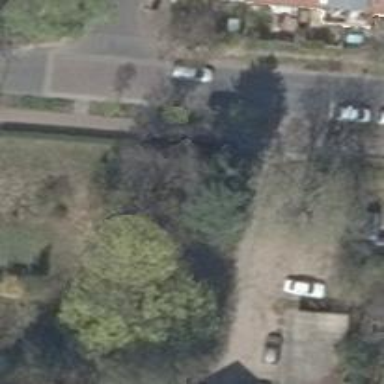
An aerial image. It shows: Avenue of deciduous broadleaved trees.